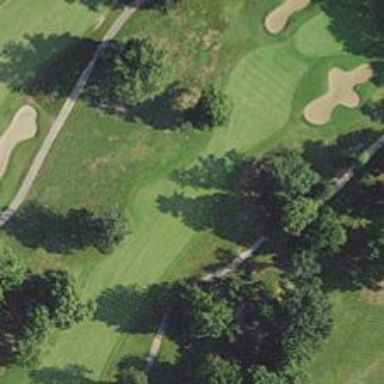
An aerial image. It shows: Golf hole.